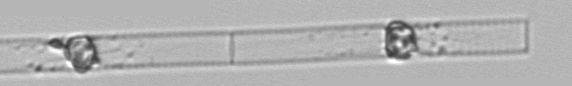
Label: Dactyliosolen_blavyanus